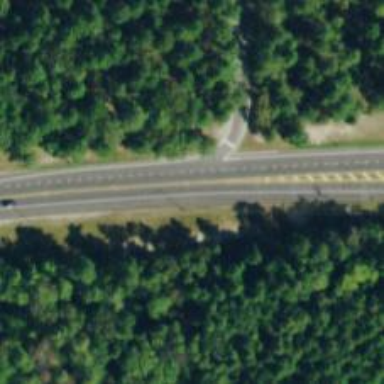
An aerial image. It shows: Asphalt road classified as trunk highway.